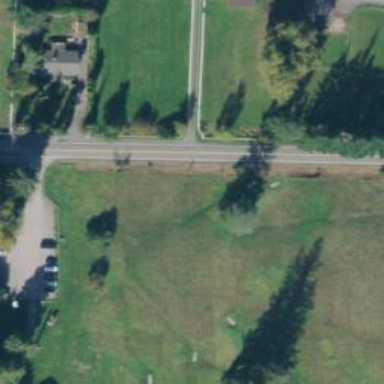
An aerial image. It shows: Disc golf tee area.